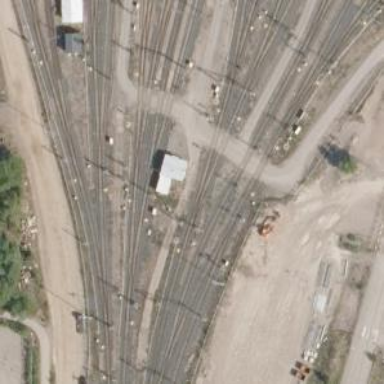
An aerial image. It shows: Railway level crossing.